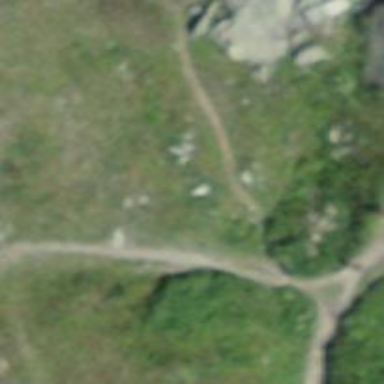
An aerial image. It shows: Path.